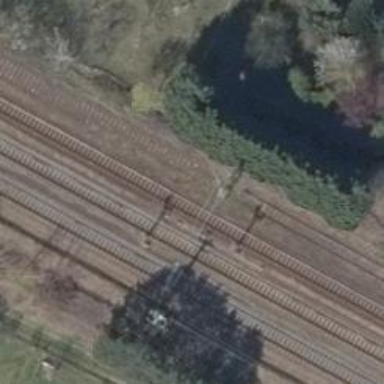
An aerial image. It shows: Railway signal.